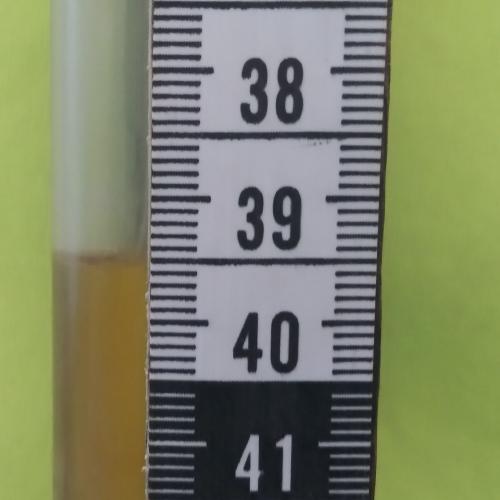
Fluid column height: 39.5 cm